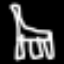
Label: chair